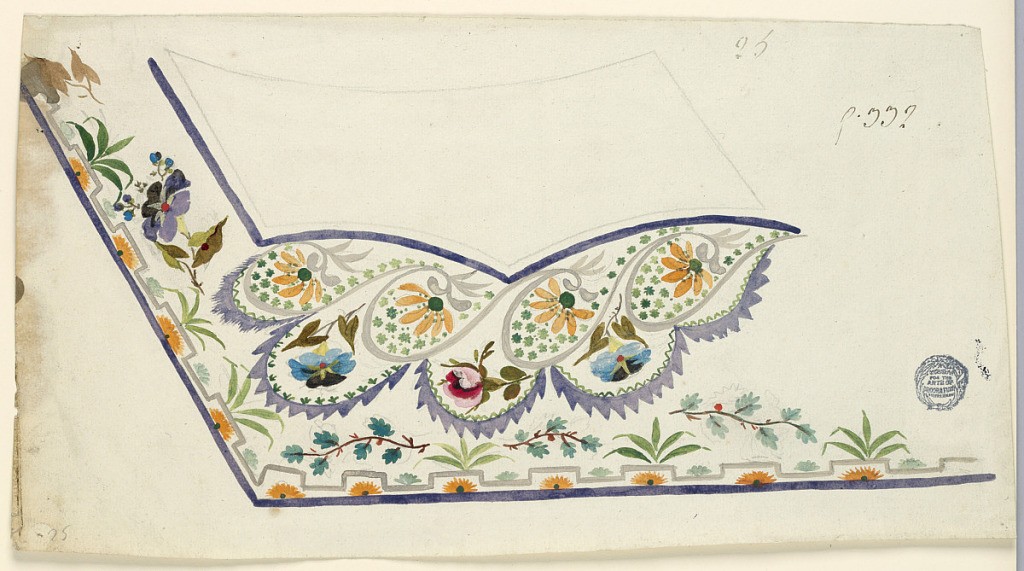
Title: Design for the Embroidery of a Man's Waistcoat
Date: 1780–1790
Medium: Graphite, brush and watercolor on paper
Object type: Drawing
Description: Lower left ection of a waistcoat. Below the pocket, following the line of the lower edge, a repeat design using an adaptation of the palmette; with their flower sprays between. A fret band, leaves along the border. Outline of pocket above.